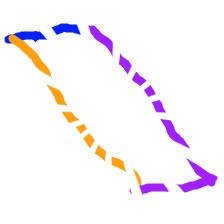
Shape: parallelogram